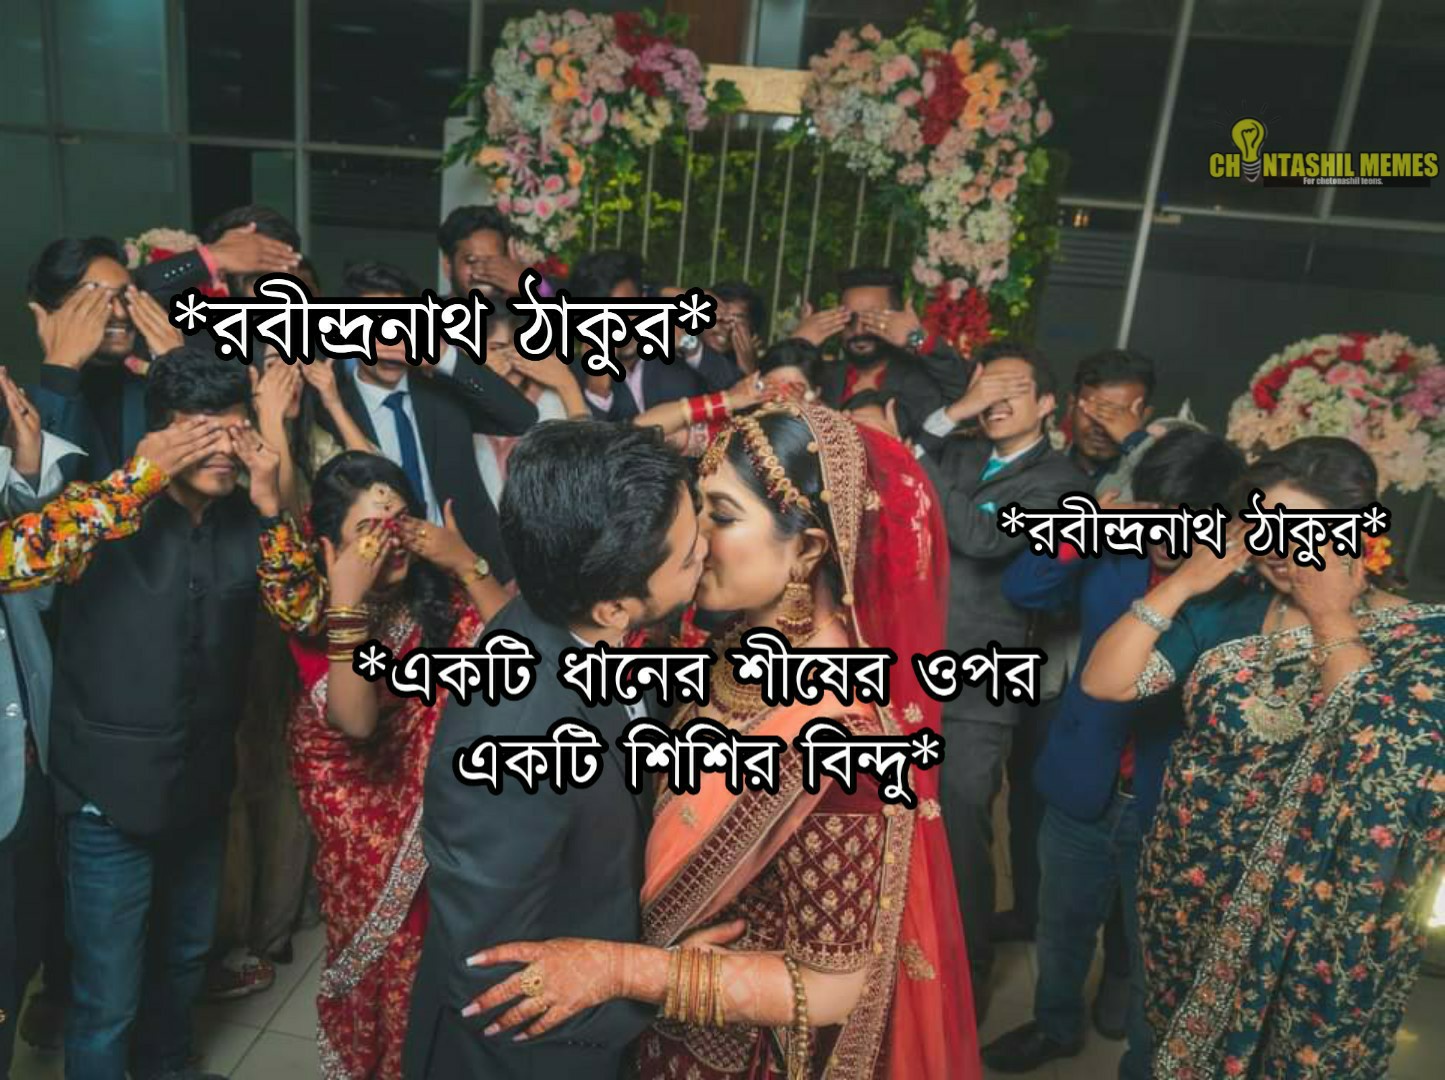
Caption: *রবীন্দ্রনাথ ঠাকুর    *রবীন্দ্রনাথ ঠাকুর    *একটি ধানের শীষের ওপর একটি শিশির বিন্দু*
Label: hate